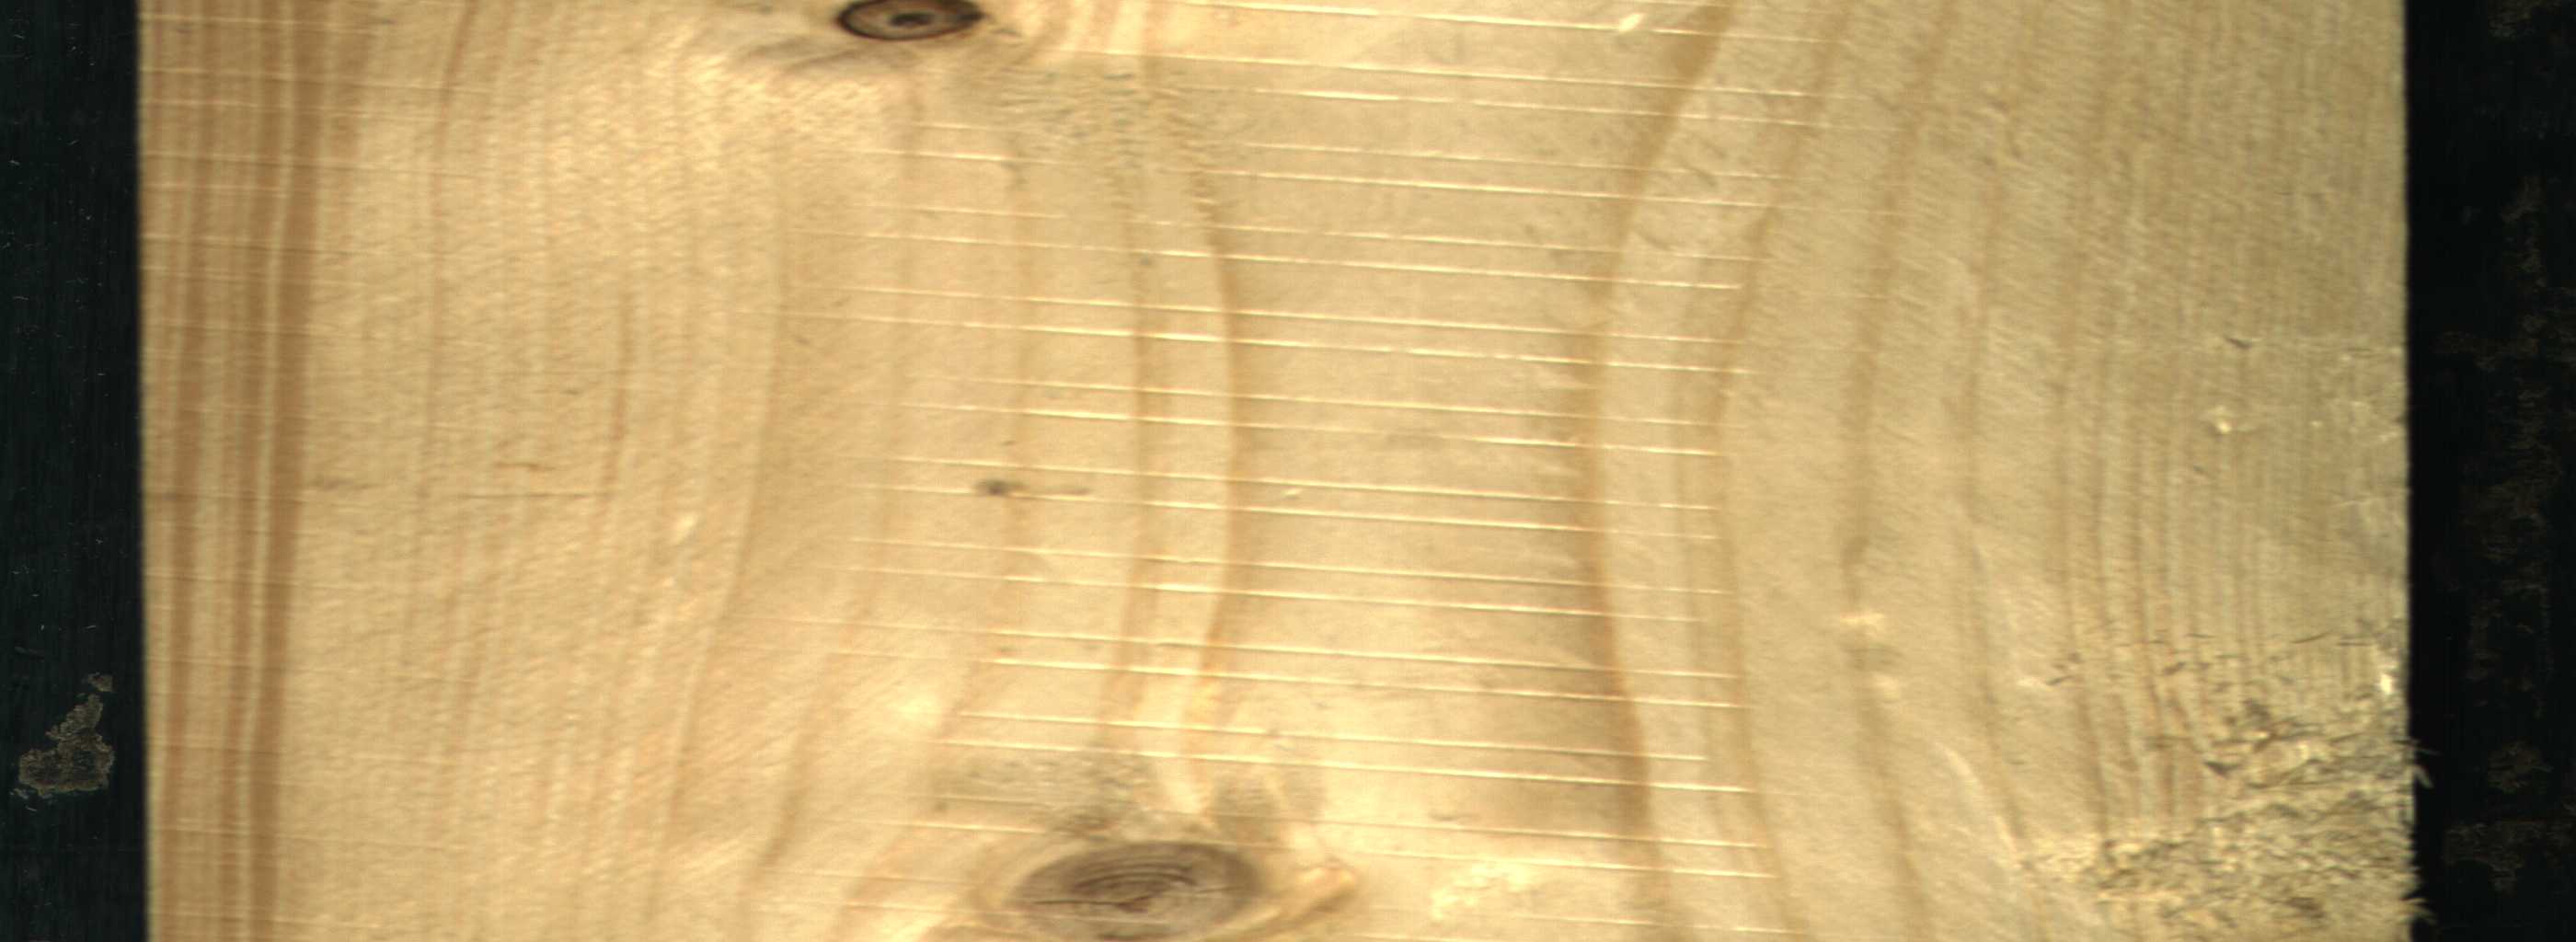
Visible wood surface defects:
Dead_Knot
Live_Knot